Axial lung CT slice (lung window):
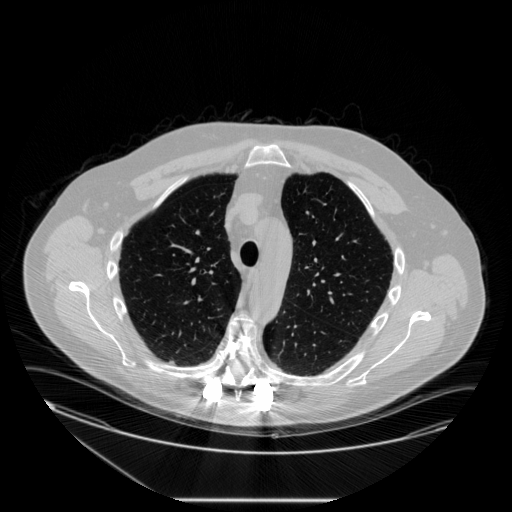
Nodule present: no